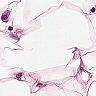
Metastatic tissue present: no